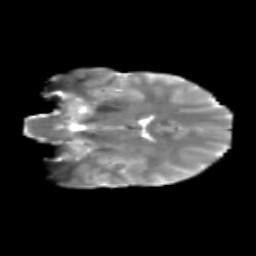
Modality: T2w
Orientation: coronal
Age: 23
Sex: female
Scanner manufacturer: siemens
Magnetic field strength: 3 T
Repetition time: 1.8 s
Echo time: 0.07 s